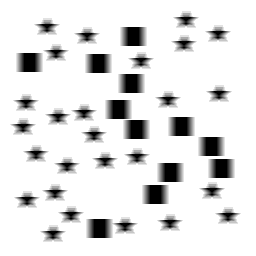
Squares: 12
Triangles: 0
Stars: 26
Total shapes: 38